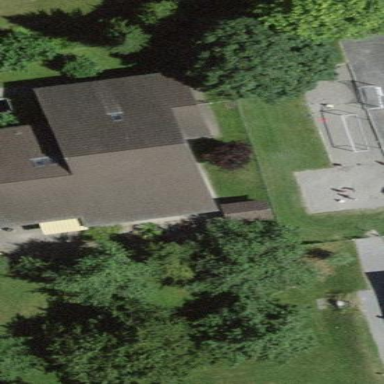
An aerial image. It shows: School building.